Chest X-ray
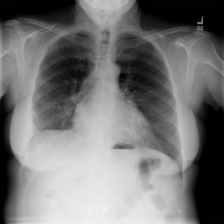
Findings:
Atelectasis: negative
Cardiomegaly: negative
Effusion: negative
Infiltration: negative
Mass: negative
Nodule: negative
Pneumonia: negative
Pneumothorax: negative
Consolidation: negative
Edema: negative
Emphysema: negative
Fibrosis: negative
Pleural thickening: negative
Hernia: negative